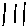
Label: line